【题型】填空题　【知识点】解析几何　【难度】easy
如图, 已知$F_1,F_2$分别是椭圆$C: \dfrac{x^2}{a^2} + \dfrac{y^2}{b^2} = 1(a > b > 0)$的左、右焦点, $M,N$为椭圆上两点, 满足$F_1M \parallel F_2N$, 且$|F_2N|:|F_2M|:|F_1M| = 1:2:3$, 则椭圆$C$的离心率为\underline{\quad\quad\quad\quad}.

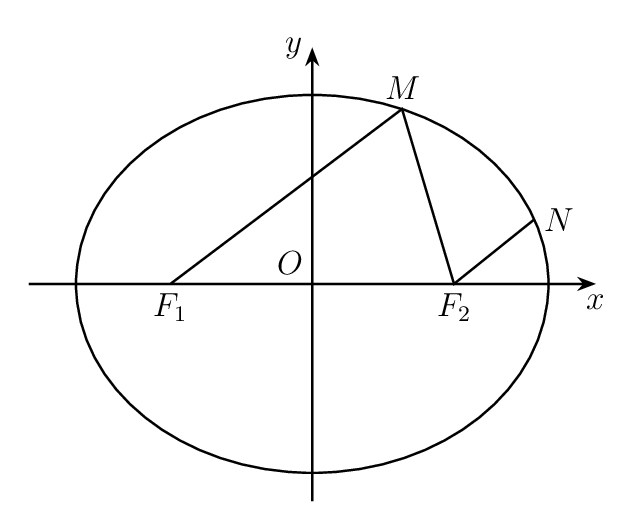
【解答】
\textbf{【答案】}$\dfrac{\sqrt{10}}{5}$

\textbf{【详解】}
设椭圆的半焦距为$c(c > 0)$,

如图, 延长$MF_1$, 与椭圆交于点$L$, 连接$F_2L$,

由$F_1M \parallel F_2N$, 所以根据对称性可知, $|F_1L| = |F_2N|$,

设$|F_2N| = |F_1L| = t,t > 0$, 则$|F_2M| = 2t$, $|F_1M| = 3t$,

从而$2a = |F_2M| + |F_1M| = 5t$, 故$|F_2L| = 4t$,

在$\triangle LMF_2$中, $|F_2L| = 4t = |ML|$, 所以$\cos \angle LMF_2 = \dfrac{\dfrac{|MF_2|}{2}}{|ML|} = \dfrac{1}{4}$,

在$\triangle MF_1F_2$中, $4c^2 = 9t^2 + 4t^2 - 2 \times 3t \times 2t \times \dfrac{1}{4}$, 即$4c^2 = 10t^2$,

所以$t = \dfrac{\sqrt{10}}{5}c$, 所以$2a = \sqrt{10}c$, 所以离心率$e = \dfrac{\sqrt{10}}{5}$,

故答案为: $\dfrac{\sqrt{10}}{5}$.
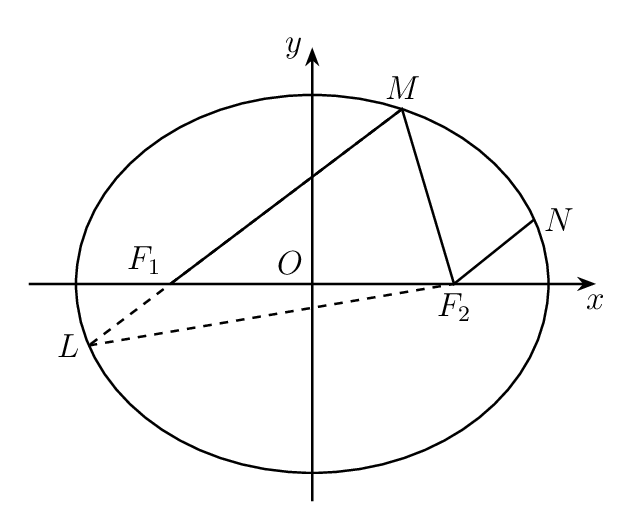